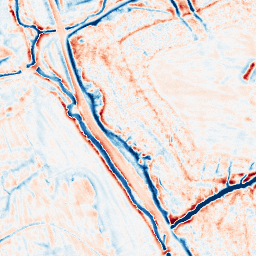
Category: edge_preserving
Decomposition family: bilateral
Decomposition parameters: d: 15
sigma_color: 25
sigma_space: 25
Upsampling method: quartic
Upsampling parameters: scale: 8
Upsampling scale: 8